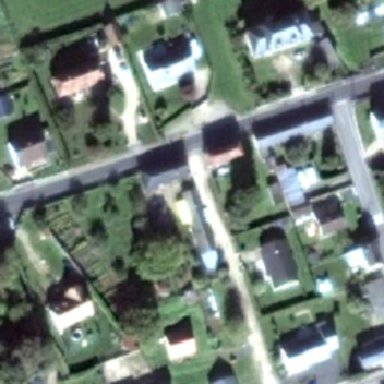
Houses are built on both sides of the road with each garden .